Field crop: tomato
Growth stage: 1
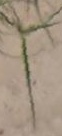
Species: cyperus